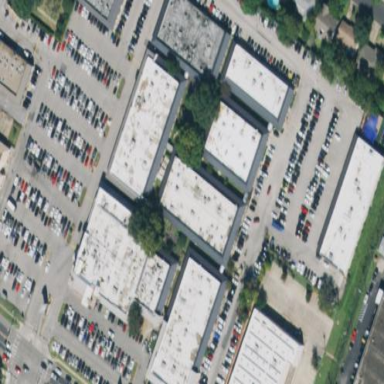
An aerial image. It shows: Parking area with asphalt surface.